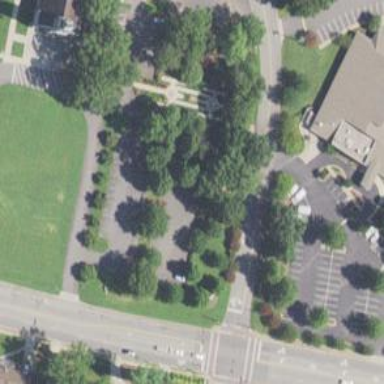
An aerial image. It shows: Parking area.